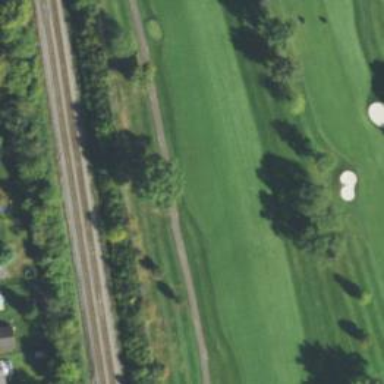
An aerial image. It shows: Golf cartpath that is also road path.